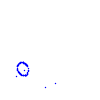
Particle: proton